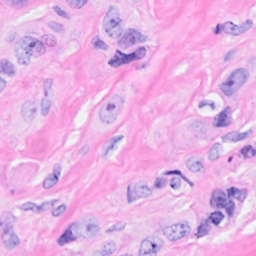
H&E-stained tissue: Breast